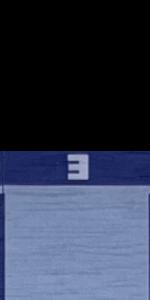
Label: Empty